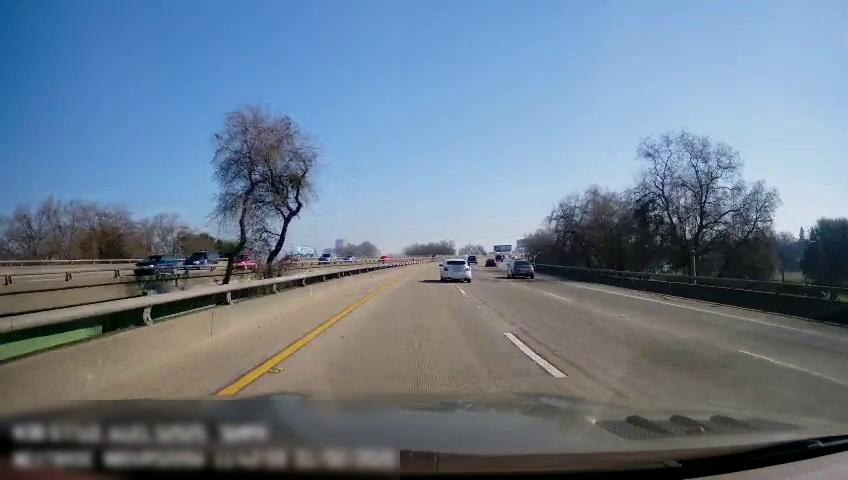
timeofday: Day
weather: Sunny
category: Drivable Space
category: Vehicles | SUV
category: Vehicles | SUV
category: Vehicles | SUV
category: Vehicles | SUV
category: Vehicles | Car
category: Vehicles | Car
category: Drivable Space
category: Vehicles | Car
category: Vehicles | Car
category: Vehicles | Car
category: Vehicles | Truck
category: Lanes | Current Lane
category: Lanes | Current Lane
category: Lanes | Current Lane
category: Lanes | Alternate Lane